Question: : Mobile Safari for iOS 7 shows the box shadows properly on , but the problem is with Mobile Safari on with iOS 7. Chrome for iOS 7 also exhibits the same behavior on iPad.
: Here's a video demonstration of the issue: <URL>.
The following CSS/HTML (JSBin <URL> creates a 3D box in Safari 7 for desktop, Firefox, and Chrome:
'''
<!DOCTYPE html>
<html>
<head>
<title>Title</title>
<style type="text/css">
body {
text-align: center;
margin-top: 100px;
}
.coming-back {
display: inline-block;
padding: 100px;
background-color: rgb(31, 219, 153);
-webkit-box-shadow:
15px 15px 0 0 #2d9a74,
14px 14px 0 0 #2d9a74,
13px 13px 0 0 #2d9a74,
12px 12px 0 0 #2d9a74,
11px 11px 0 0 #2d9a74,
10px 10px 0 0 #2d9a74,
9px 9px 0 0 #2d9a74,
8px 8px 0 0 #2d9a74,
7px 7px 0 0 #2d9a74,
6px 6px 0 0 #2d9a74,
5px 5px 0 0 #2d9a74,
4px 4px 0 0 #2d9a74,
3px 3px 0 0 #2d9a74,
2px 2px 0 0 #2d9a74,
1px 1px 0 0 #2d9a74;
-moz-box-shadow:
15px 15px 0 0 #2d9a74,
14px 14px 0 0 #2d9a74,
13px 13px 0 0 #2d9a74,
12px 12px 0 0 #2d9a74,
11px 11px 0 0 #2d9a74,
10px 10px 0 0 #2d9a74,
9px 9px 0 0 #2d9a74,
8px 8px 0 0 #2d9a74,
7px 7px 0 0 #2d9a74,
6px 6px 0 0 #2d9a74,
5px 5px 0 0 #2d9a74,
4px 4px 0 0 #2d9a74,
3px 3px 0 0 #2d9a74,
2px 2px 0 0 #2d9a74,
1px 1px 0 0 #2d9a74;
box-shadow:
15px 15px 0 0 #2d9a74,
14px 14px 0 0 #2d9a74,
13px 13px 0 0 #2d9a74,
12px 12px 0 0 #2d9a74,
11px 11px 0 0 #2d9a74,
10px 10px 0 0 #2d9a74,
9px 9px 0 0 #2d9a74,
8px 8px 0 0 #2d9a74,
7px 7px 0 0 #2d9a74,
6px 6px 0 0 #2d9a74,
5px 5px 0 0 #2d9a74,
4px 4px 0 0 #2d9a74,
3px 3px 0 0 #2d9a74,
2px 2px 0 0 #2d9a74,
1px 1px 0 0 #2d9a74;
color: #fff;
font-family: "rooney-sans",sans-serif;
font-style: italic;
font-size: 96px;
}
@media screen and (min-width: 768px) and (max-width: 1024px) {
body {
margin-top: 50px;
}
.coming-back {
padding: 50px;
font-size: 64px;
}
}
@media screen and (max-width: 767px) {
body {
margin-top: 50px;
}
.coming-back {
padding: 50px;
font-size: 64px;
}
}
</style>
</head>
<body>
<div class="coming-back">
Coming back soon!
</div>
</body>
</html>
'''
Similar to this:

However in Mobile Safari 7 (iOS 7) it doesn't render the borders at all.
Is this a know bug? Are there any workarounds for this issue? Or am I missing something?
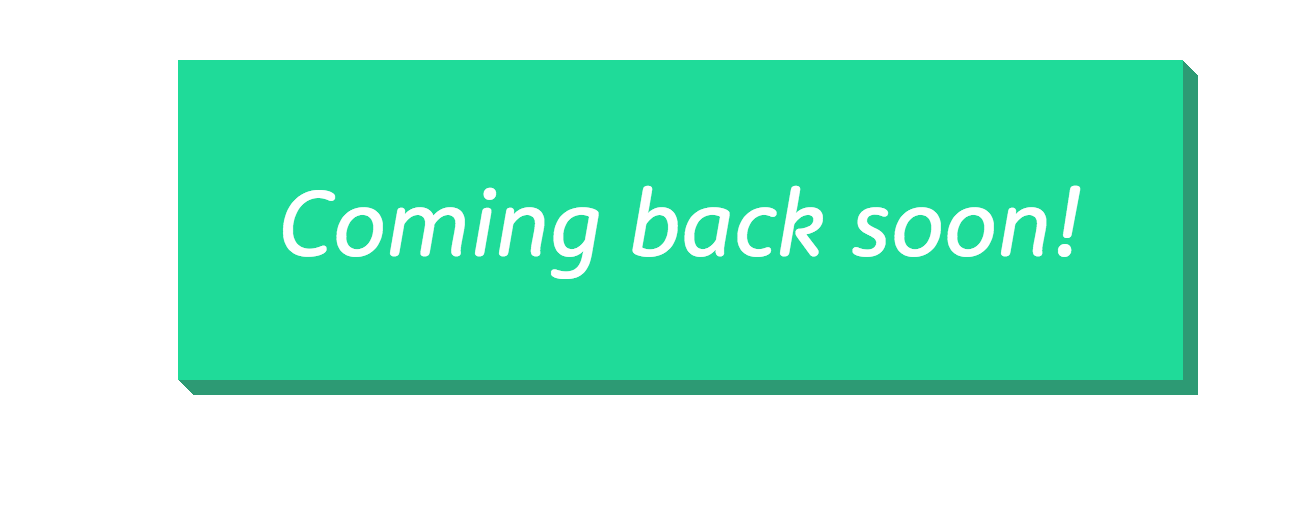
Answer: I submitted this issue to WebKit's <URL> as well as Apple's. It is confirmed that this is indeed a bug and Apple is aware of it. Hopefully it will be fixed in the next update to iOS 7.